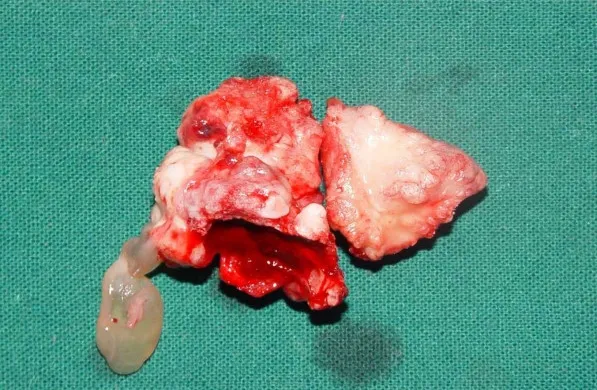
Specimen. Specimen after it was excised in 2 pieces with part of the ethmoid sinus mucous membrane attached to one of the pieces. The ethmoidal portion was subsequently drilled away.
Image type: medical_photograph (other_medical_photograph)